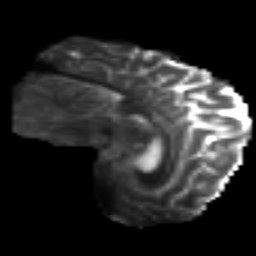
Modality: T2w
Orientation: sagittal
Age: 27
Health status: ill
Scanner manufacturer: philips
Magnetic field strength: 3 T
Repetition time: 9 s
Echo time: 0.127 s